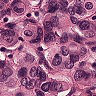
Metastatic tissue present: yes